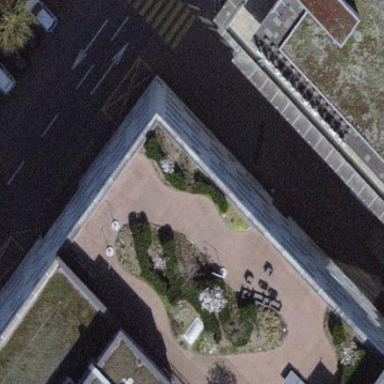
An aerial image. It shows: Building part with flat roof.